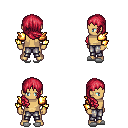
a pixel art fantasy rpg character, male body template, human, tanned skin, gold arm armor, metal pants, ruby red right-swept hairstyle, bracelets, white slippers, four views (front, back, left, right), 2x2 character sprite sheet, small pixel art, hard edges, no anti-aliasing